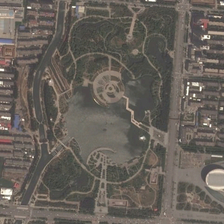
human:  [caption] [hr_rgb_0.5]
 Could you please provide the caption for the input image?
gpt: the park with a lake covering a large area is at the river .

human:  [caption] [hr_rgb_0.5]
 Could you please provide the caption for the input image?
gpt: at a corner of a intersection  there is a park located on one side of a river  next to which is a residential area .

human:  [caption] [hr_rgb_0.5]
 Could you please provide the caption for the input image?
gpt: this large peaceful park with a pond sitting in it is located next to residential areas .

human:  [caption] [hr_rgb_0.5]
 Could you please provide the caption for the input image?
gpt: the park with forest contains a lake in the center .

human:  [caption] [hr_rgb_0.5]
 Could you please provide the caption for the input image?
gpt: many buildings are around a park near a river with many green trees and a pond .